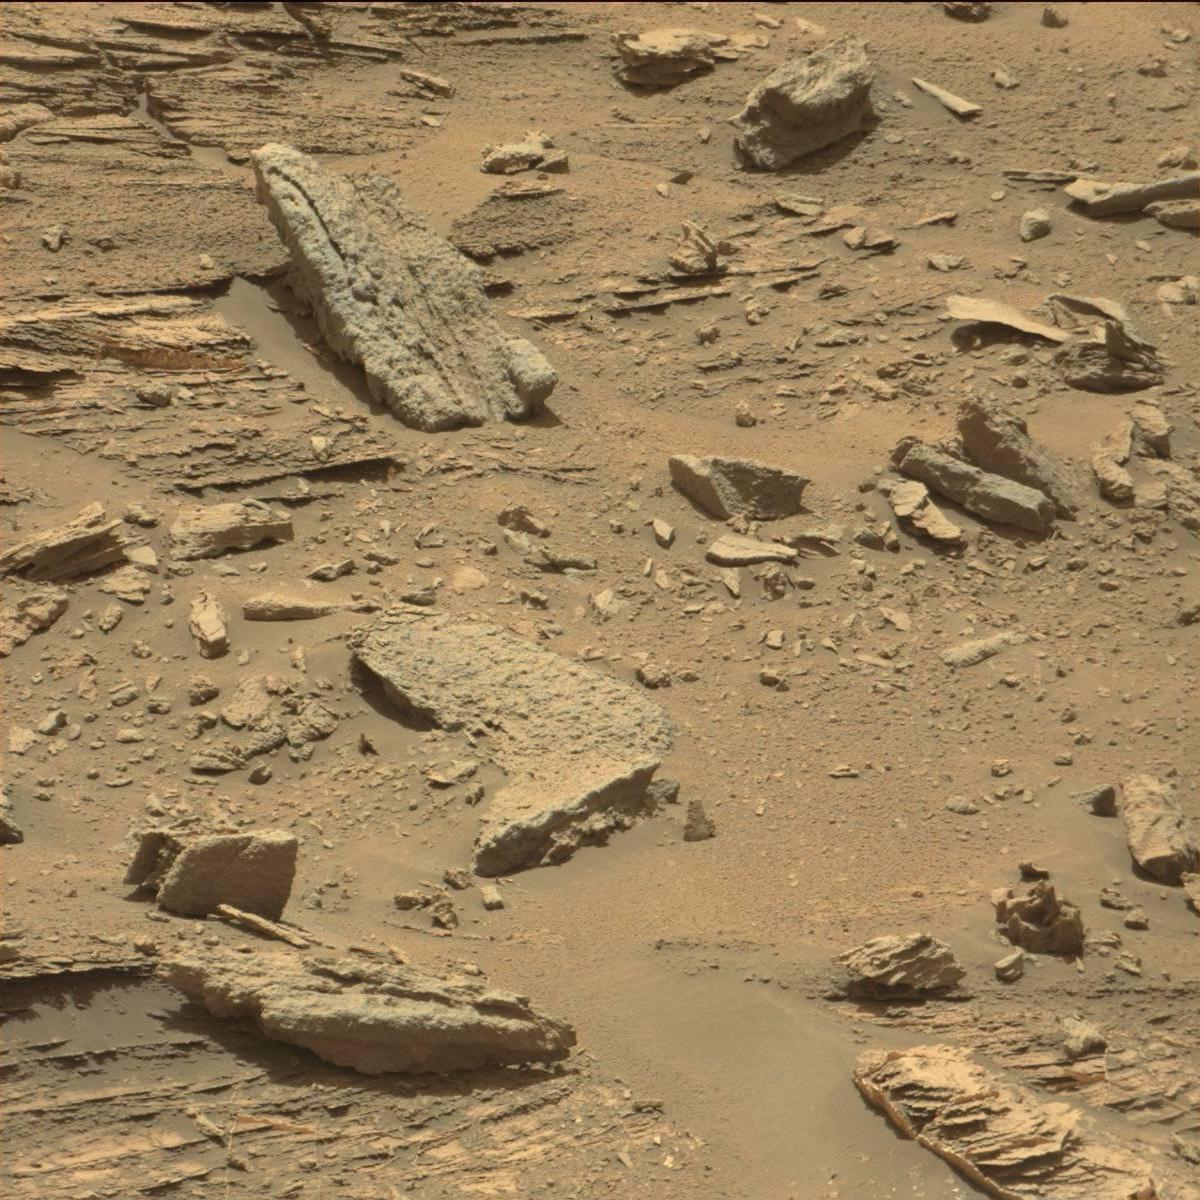
Terrain classes present: Bedrock, Sand / Soil